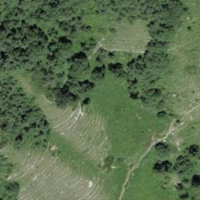
EUNIS habitat code: 43
Species observed at this site:
Xanthandrus comtus
Volucella pellucens
Sphaerophoria scripta
Sericomyia lappona
Cheilosia impressa